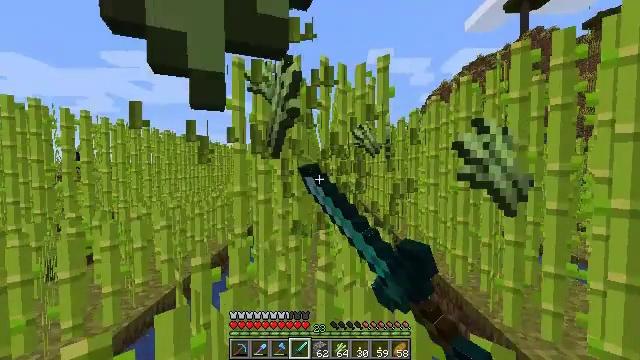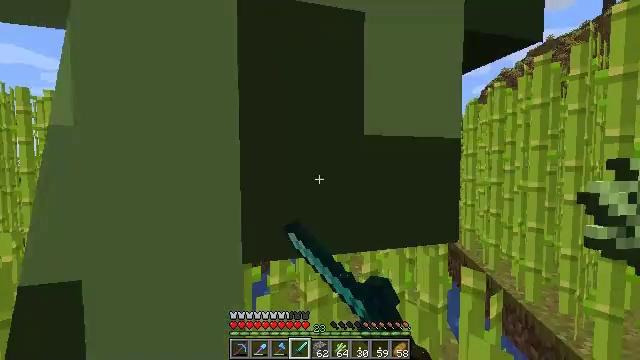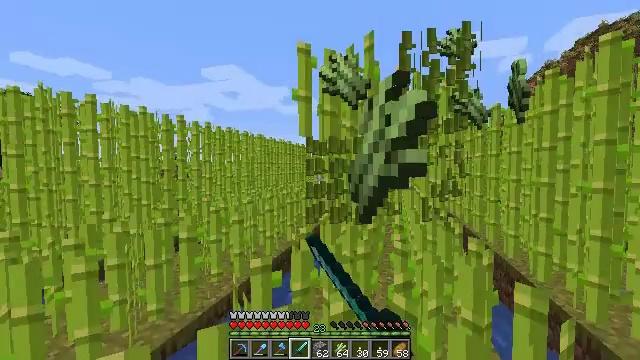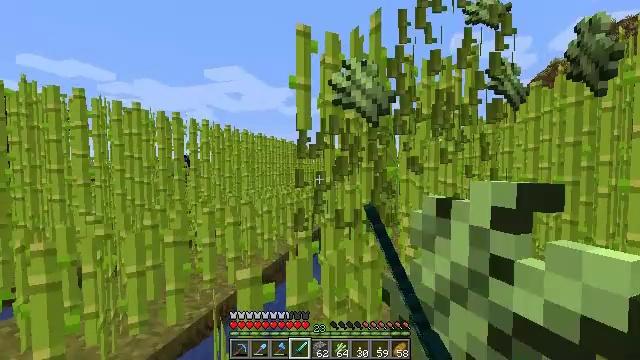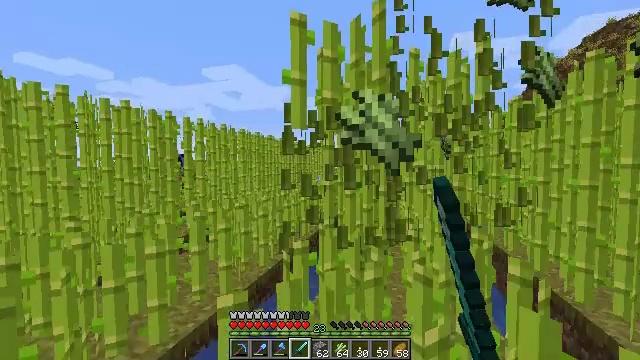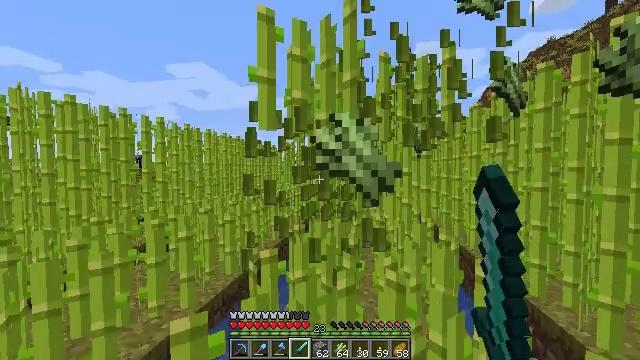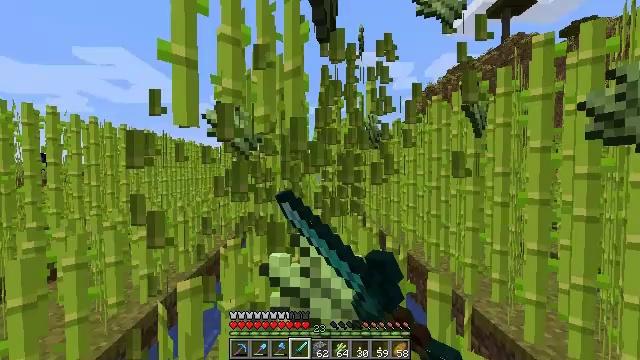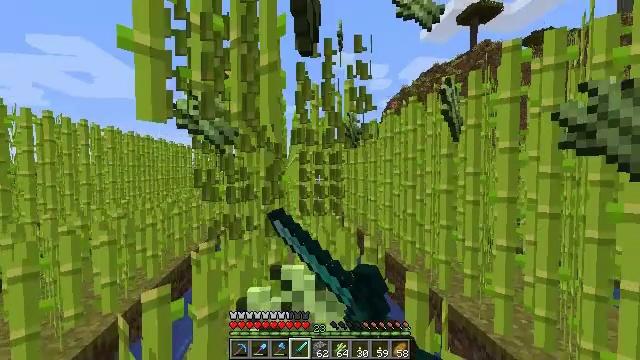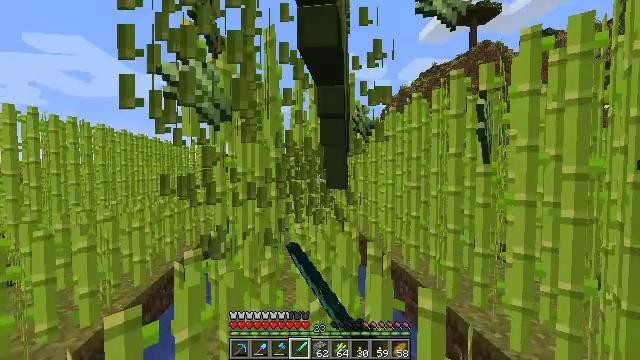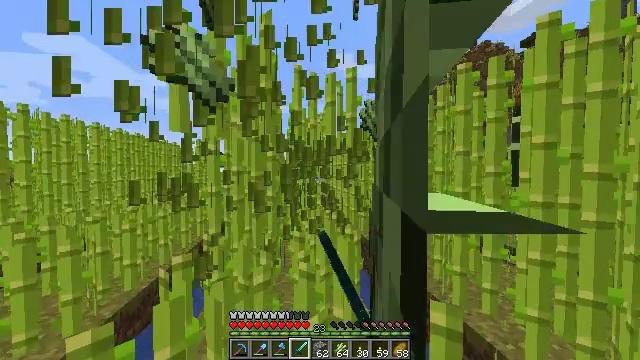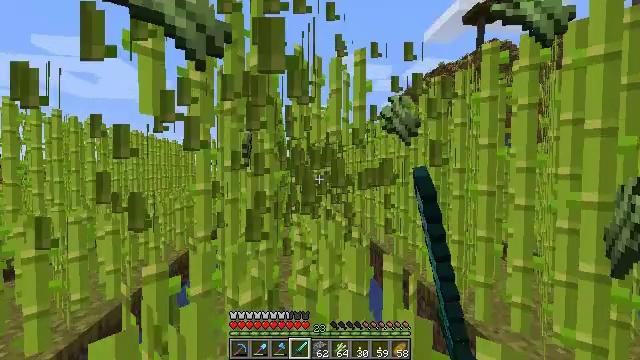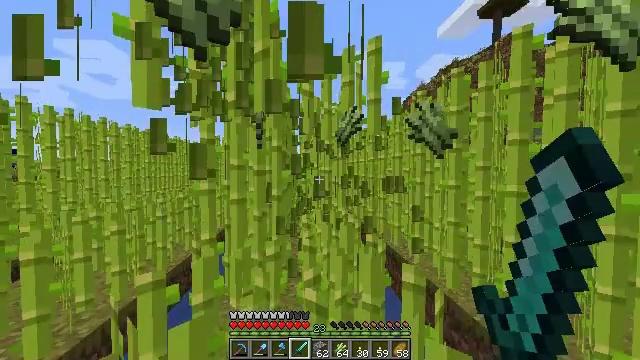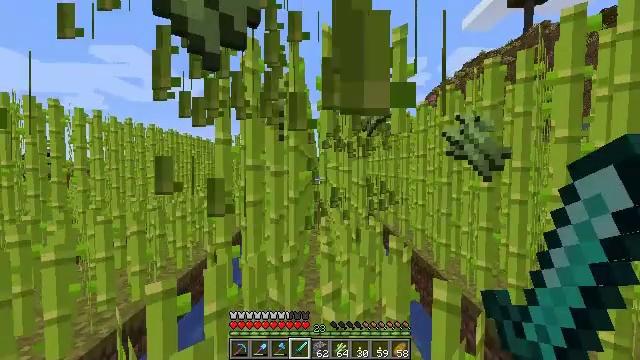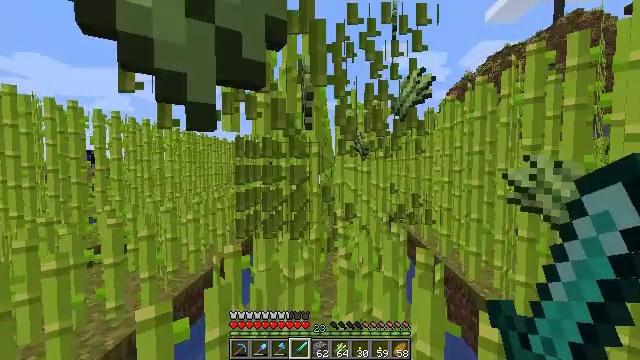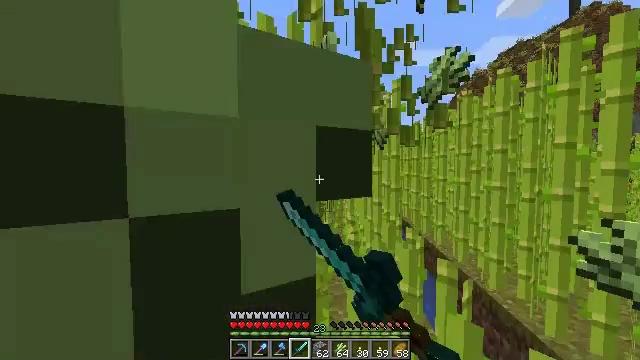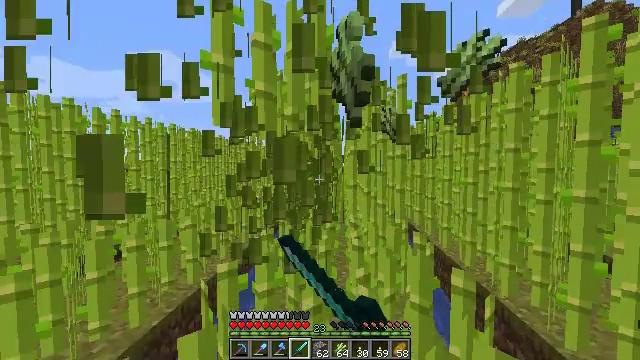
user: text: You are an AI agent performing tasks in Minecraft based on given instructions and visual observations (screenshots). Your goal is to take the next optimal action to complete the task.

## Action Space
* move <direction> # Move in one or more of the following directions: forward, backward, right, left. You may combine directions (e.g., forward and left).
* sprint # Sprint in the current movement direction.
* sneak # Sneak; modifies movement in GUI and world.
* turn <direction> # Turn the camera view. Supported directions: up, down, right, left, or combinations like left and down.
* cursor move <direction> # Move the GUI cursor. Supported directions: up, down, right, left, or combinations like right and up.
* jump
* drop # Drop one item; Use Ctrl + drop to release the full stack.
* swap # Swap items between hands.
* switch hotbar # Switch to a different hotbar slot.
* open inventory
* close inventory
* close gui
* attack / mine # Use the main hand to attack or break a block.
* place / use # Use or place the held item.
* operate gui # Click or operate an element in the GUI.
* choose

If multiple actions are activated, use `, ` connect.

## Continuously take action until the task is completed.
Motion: motion action
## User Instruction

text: Gather sugar cane for crafting.
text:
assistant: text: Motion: move forward, turn left, attack / mine
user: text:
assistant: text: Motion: move forward, turn left, attack / mine
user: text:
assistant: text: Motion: move forward, attack / mine
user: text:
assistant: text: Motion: move forward, attack / mine
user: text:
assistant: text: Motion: move forward, turn right, attack / mine
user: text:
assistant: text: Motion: move forward, turn right, attack / mine
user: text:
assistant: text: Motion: move forward, turn right, attack / mine
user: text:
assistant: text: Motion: move forward, attack / mine
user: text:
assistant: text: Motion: move forward, attack / mine
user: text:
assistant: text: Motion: move forward, attack / mine
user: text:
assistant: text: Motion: move forward, turn left, attack / mine
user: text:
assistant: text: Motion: move forward, turn left, attack / mine
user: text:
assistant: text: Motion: move forward, turn left, attack / mine
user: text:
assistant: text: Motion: move forward, turn left, attack / mine
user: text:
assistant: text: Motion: move forward, attack / mine
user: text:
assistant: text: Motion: move forward, attack / mine
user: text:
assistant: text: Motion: move forward, attack / mine
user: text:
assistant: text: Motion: move forward, turn right, attack / mine
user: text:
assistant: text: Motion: move forward, turn right, attack / mine
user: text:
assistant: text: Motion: move forward, turn right, attack / mine
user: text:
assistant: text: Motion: move forward, attack / mine
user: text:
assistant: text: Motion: move forward, attack / mine
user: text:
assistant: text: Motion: move forward, turn left, attack / mine
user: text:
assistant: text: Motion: move forward, turn left, attack / mine
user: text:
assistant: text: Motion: move forward, turn left, attack / mine
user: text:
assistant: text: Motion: move forward, turn left, attack / mine
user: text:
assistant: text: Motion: move forward, turn left, attack / mine
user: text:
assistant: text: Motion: move forward, attack / mine
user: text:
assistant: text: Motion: move forward, attack / mine
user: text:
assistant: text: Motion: move forward, turn right, attack / mine